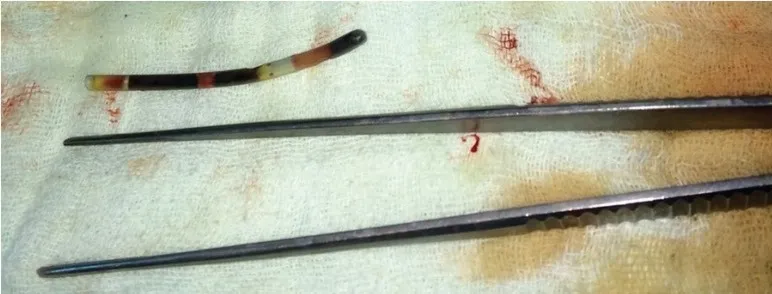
The foreign body removed from the anterior branch of the right portal vein.
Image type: medical_photograph (skin_photograph)